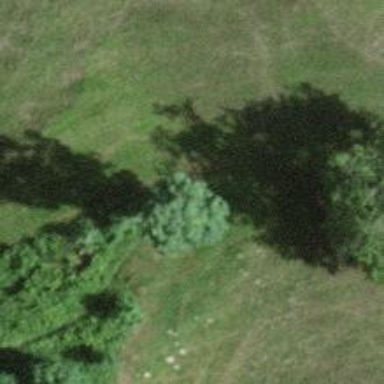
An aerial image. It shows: Single tag "natural: tree."